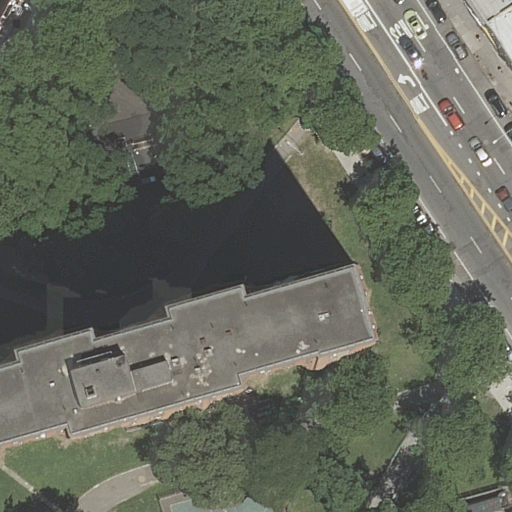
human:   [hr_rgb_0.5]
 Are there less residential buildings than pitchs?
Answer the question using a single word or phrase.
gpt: no

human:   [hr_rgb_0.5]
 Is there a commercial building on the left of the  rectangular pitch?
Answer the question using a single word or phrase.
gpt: no

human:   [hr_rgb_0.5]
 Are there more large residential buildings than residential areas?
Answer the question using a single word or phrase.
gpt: no

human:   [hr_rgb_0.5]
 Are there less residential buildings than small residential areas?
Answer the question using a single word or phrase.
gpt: no

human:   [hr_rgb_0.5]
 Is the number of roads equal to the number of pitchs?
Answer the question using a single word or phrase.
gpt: no

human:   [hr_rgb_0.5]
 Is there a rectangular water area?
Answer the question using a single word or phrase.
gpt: no

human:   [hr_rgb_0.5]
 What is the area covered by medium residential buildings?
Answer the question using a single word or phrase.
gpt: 524m2

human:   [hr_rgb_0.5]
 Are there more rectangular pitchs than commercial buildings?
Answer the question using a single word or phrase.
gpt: yes

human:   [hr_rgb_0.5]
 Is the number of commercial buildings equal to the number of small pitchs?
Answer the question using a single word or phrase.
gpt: yes

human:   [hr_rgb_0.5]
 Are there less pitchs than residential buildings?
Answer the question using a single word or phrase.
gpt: yes

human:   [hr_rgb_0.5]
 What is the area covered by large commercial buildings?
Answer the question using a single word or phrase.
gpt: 0m2

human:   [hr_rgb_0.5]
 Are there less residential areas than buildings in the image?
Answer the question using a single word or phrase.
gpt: yes

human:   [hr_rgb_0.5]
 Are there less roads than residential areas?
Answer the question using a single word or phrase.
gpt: no

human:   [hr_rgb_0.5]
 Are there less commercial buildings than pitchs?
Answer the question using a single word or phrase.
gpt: yes

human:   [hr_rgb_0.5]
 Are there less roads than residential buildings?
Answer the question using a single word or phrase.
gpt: no

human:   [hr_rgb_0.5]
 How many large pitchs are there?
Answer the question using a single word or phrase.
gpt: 0

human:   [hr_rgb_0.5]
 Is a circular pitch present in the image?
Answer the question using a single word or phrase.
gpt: no

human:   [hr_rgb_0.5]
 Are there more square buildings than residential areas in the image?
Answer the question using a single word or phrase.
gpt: no

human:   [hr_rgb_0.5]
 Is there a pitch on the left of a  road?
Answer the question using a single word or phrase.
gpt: yes

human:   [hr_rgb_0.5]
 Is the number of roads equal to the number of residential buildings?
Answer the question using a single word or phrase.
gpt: no

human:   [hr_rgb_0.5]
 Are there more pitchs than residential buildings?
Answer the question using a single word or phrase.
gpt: no

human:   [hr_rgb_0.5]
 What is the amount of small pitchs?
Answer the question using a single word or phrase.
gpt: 0

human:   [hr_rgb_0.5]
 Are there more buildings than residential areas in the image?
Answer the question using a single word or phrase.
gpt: yes

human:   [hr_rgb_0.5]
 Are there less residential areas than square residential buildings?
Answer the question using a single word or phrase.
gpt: no

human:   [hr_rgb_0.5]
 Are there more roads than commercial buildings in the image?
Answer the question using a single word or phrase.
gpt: yes

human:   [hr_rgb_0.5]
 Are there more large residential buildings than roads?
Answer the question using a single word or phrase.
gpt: no

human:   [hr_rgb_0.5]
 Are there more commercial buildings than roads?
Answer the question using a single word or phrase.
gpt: no

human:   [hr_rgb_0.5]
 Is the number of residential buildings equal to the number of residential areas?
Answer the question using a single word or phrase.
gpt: no

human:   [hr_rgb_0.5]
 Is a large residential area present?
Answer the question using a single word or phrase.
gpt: no

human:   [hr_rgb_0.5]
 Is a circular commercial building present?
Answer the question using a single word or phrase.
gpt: no

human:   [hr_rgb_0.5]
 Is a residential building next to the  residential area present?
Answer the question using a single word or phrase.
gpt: yes

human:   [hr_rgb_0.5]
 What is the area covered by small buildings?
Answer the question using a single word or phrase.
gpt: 0m2

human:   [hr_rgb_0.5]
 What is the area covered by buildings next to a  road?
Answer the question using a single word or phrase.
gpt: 524m2

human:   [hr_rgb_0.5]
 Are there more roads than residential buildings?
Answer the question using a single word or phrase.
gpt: yes

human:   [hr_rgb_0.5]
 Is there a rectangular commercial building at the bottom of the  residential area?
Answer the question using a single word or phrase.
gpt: no

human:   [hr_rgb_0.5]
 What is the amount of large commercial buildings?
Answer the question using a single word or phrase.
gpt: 0